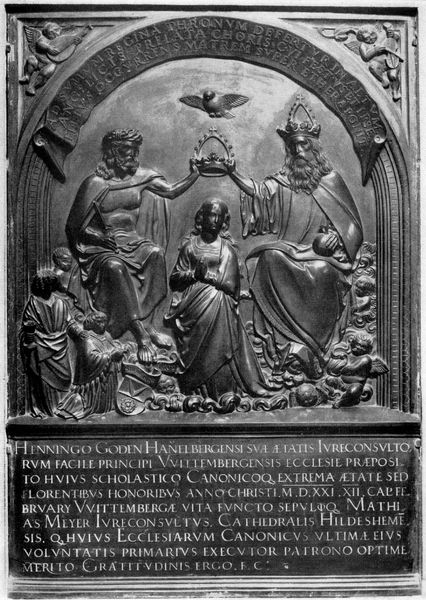
Titel: Epitaph für Henning Göde
Künstler: Hans Vischer
Standort: Erfurt, Dom (EU - D - Thüringen)
Schlagwörter: gott, frau, taube, krone, engel, relief, schrift, ecke, bogen, bischof, kaiser, könig, inschrift, bronze, schild, text, wappen, christus, krönung, maria, josef, latein, dreifaltigkeit, epitaph, grabstein, heiliger geist